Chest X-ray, AP view. Patient: 49 years old, sex M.
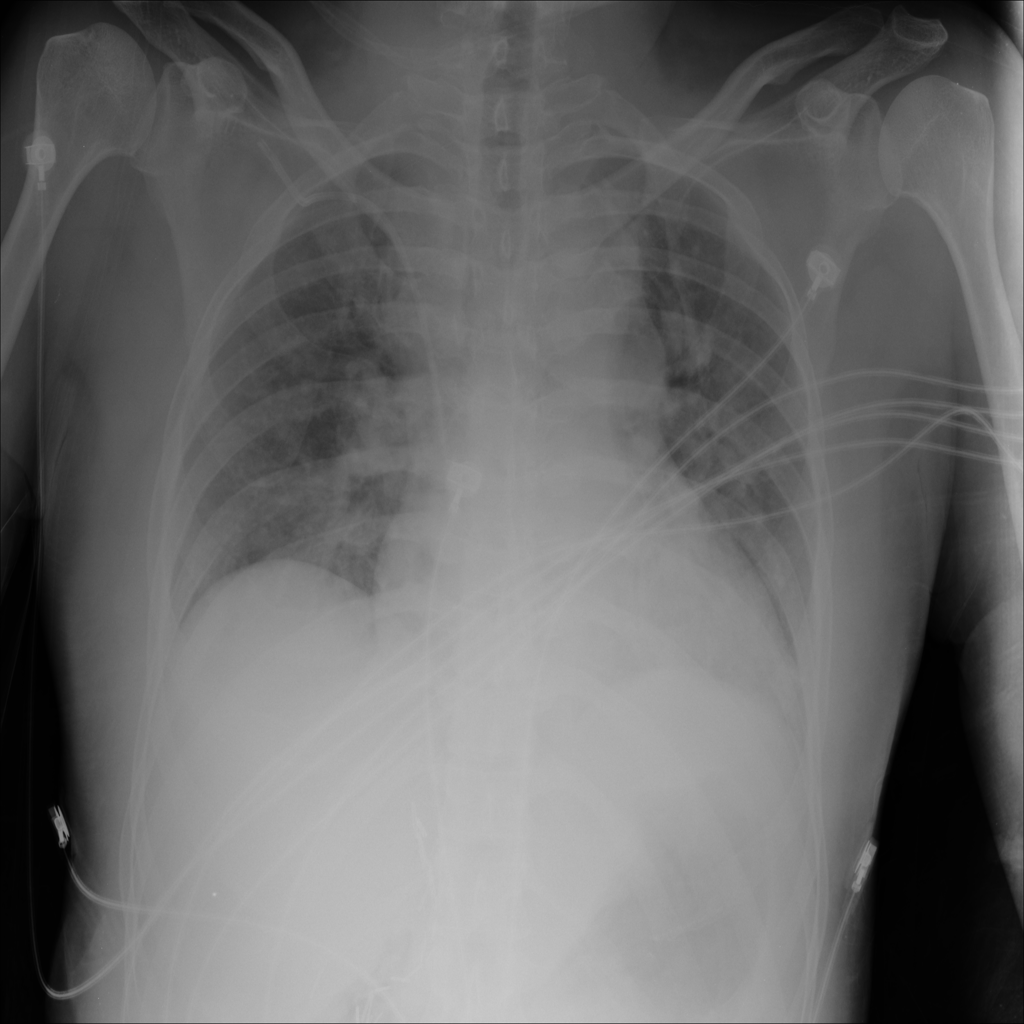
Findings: No Finding